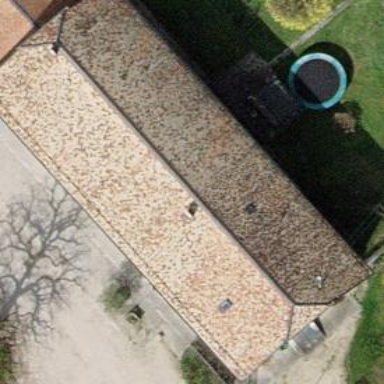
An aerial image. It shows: Farm building with half-hipped roof shape.